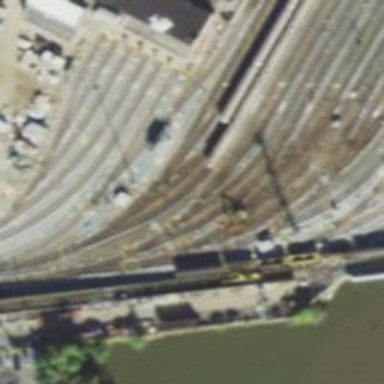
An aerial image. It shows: Yard area with electrified rail tracks.